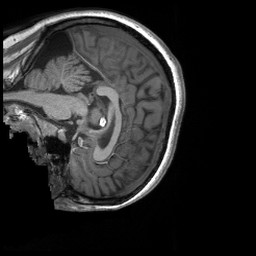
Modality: T1w
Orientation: sagittal
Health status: ill
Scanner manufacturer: siemens
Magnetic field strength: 3 T
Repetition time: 2.3 s
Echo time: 0.00243 s